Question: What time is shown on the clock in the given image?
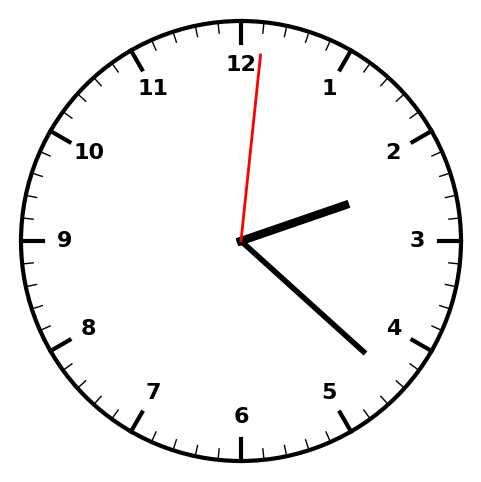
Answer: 02:22:01